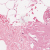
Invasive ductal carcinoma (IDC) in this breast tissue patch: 0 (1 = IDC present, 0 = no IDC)